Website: crate-barrel
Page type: payment
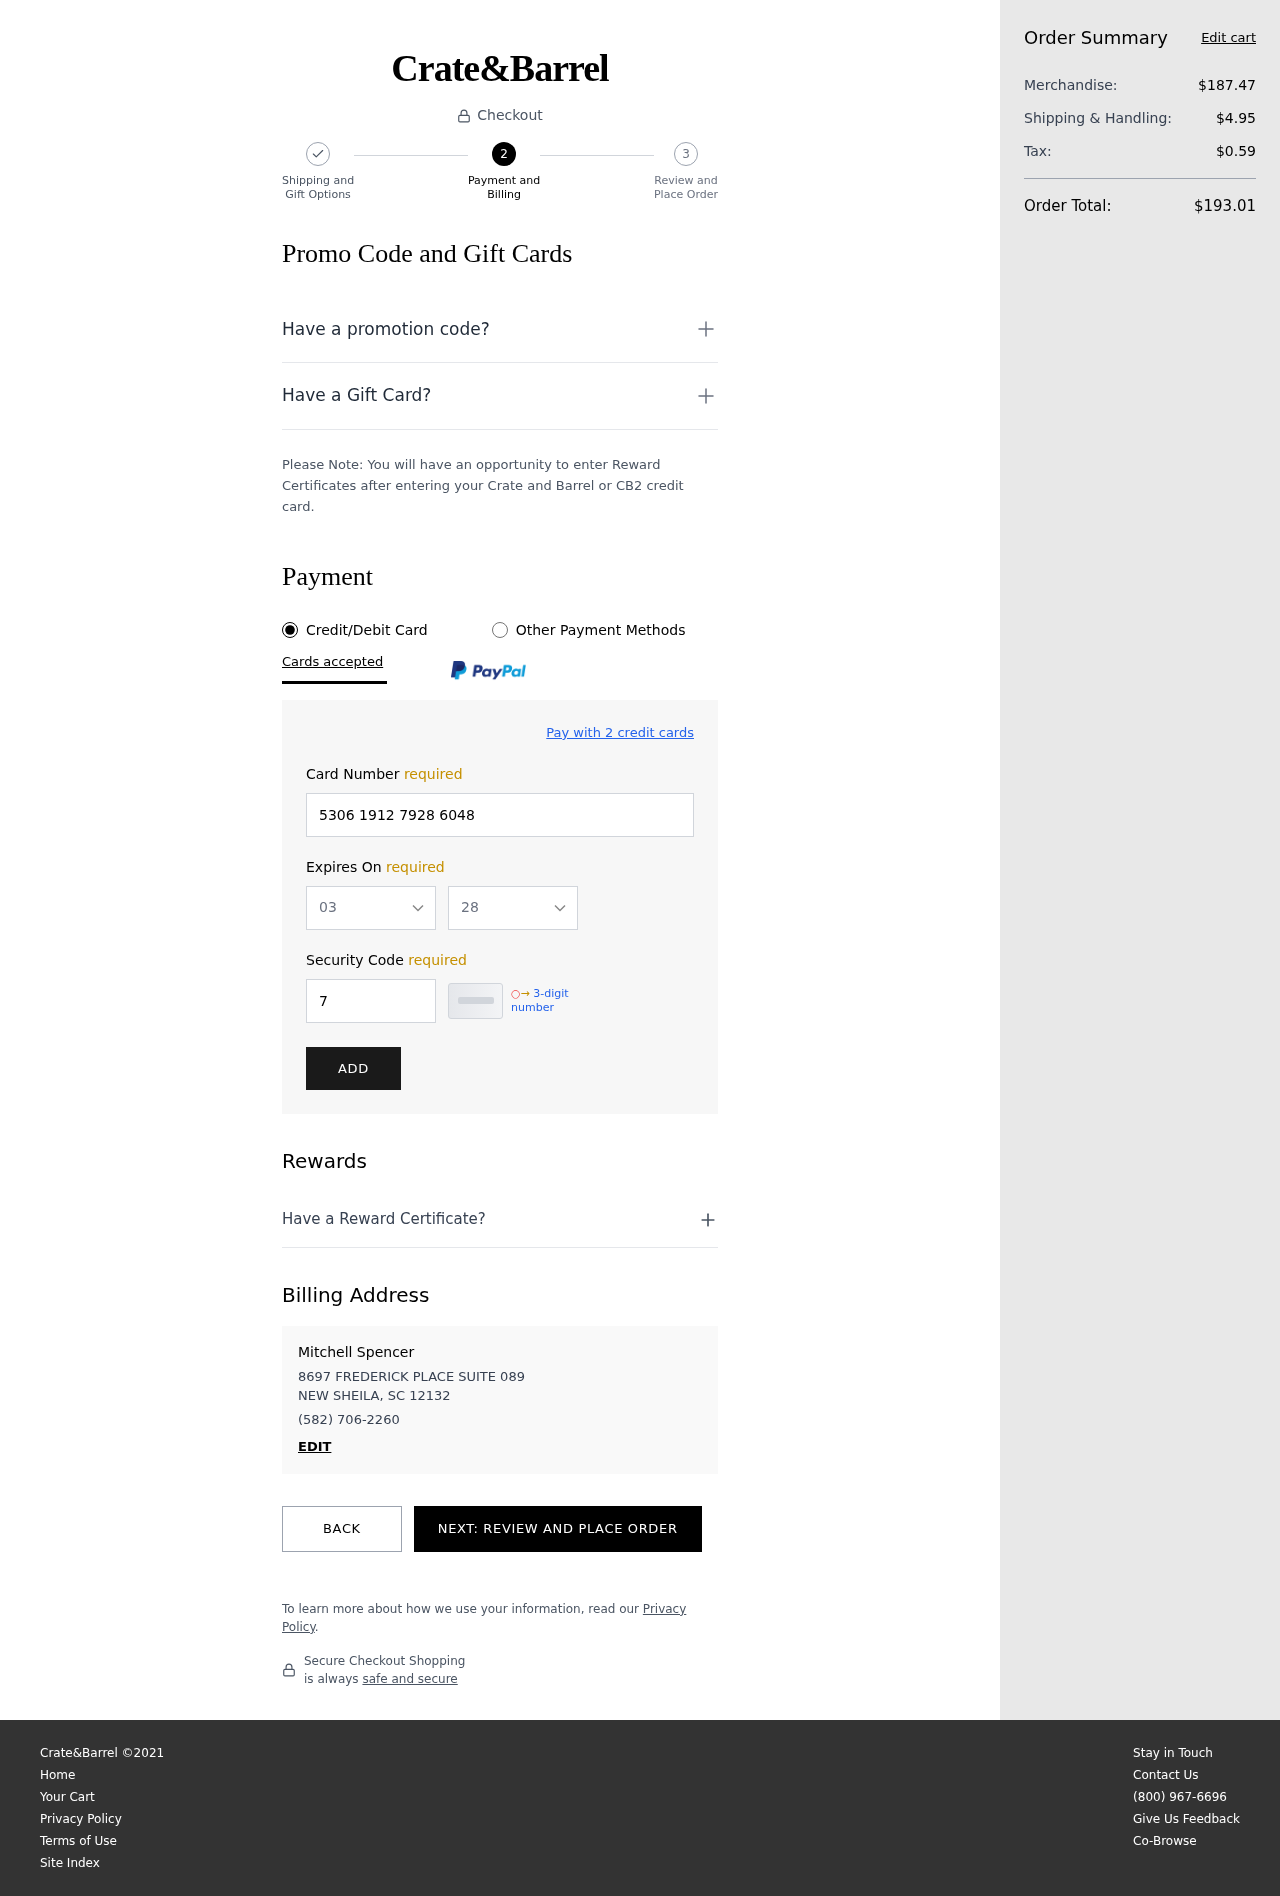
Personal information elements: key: PII_CARD_EXPIRY_MONTH
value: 03
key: PII_CARD_EXPIRY_YEAR
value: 28
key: PII_CITY_STATE_ZIP
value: NEW SHEILA, SC 12132
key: PII_FULLNAME
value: Mitchell Spencer
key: PII_PHONE
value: (582) 706-2260
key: PII_STREET
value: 8697 FREDERICK PLACE SUITE 089
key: PII_CARD_NUMBER
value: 5306 1912 7928 6048
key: PII_CARD_CVV
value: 722
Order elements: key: ORDER_SUBTOTAL
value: $187.47
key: ORDER_SHIPPING_COST
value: $4.95
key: ORDER_TAX
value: $0.59
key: ORDER_TOTAL
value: $193.01